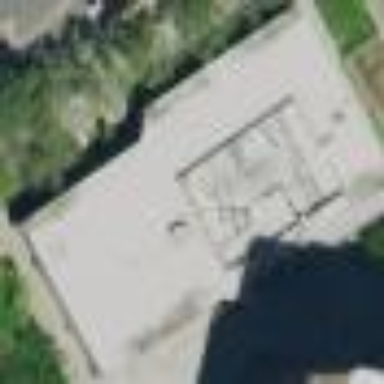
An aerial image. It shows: Black building.